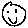
Label: smiley face